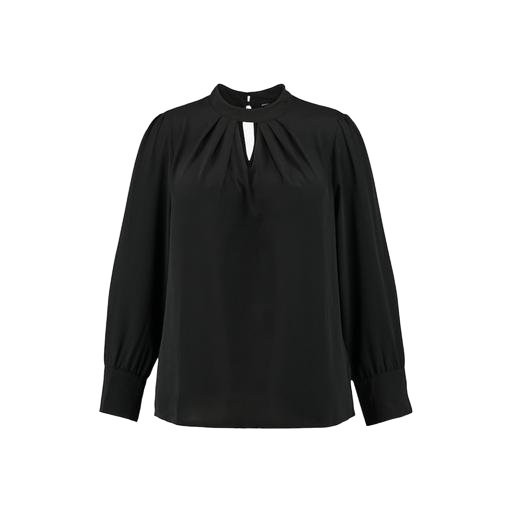
vero moda black high neck blouse, high-neck blouse, black plus size keyhole blouse, white background